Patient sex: F
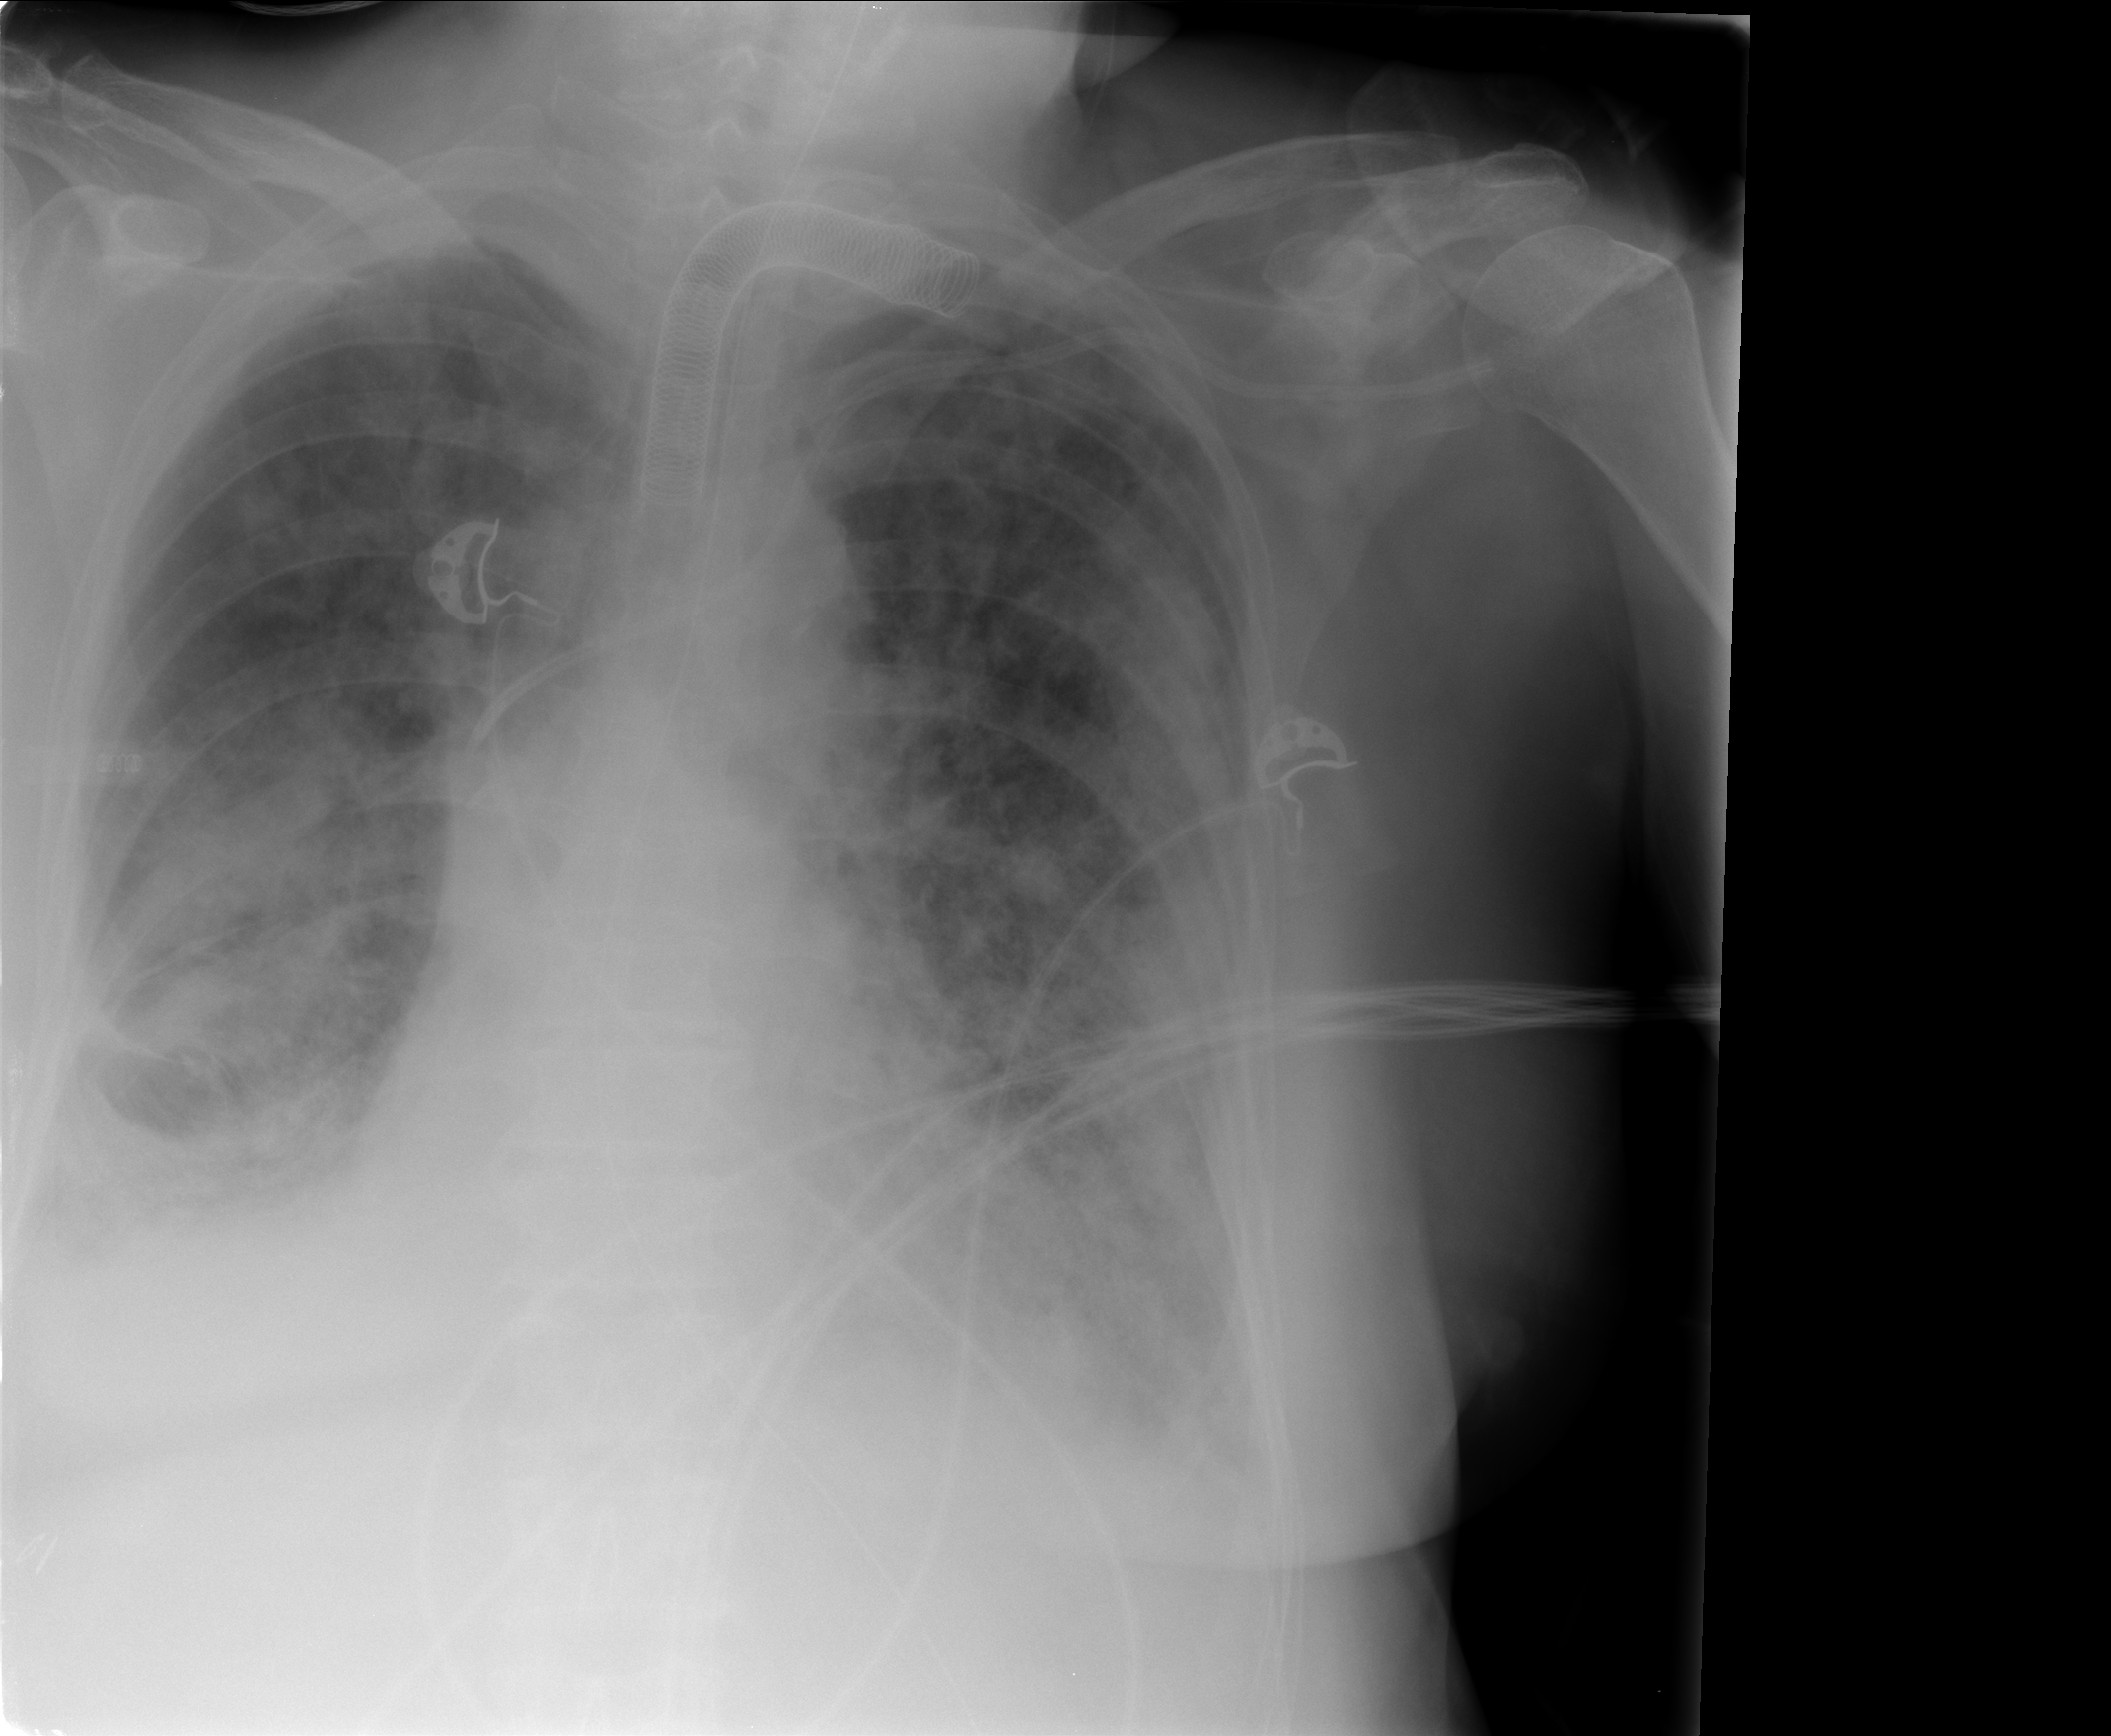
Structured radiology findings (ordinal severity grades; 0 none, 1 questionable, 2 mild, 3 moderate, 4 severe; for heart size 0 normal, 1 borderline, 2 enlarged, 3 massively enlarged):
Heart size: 0
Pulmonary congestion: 0
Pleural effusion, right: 2
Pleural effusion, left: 2
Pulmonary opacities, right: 3
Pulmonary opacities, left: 4
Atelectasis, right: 3
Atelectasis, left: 3